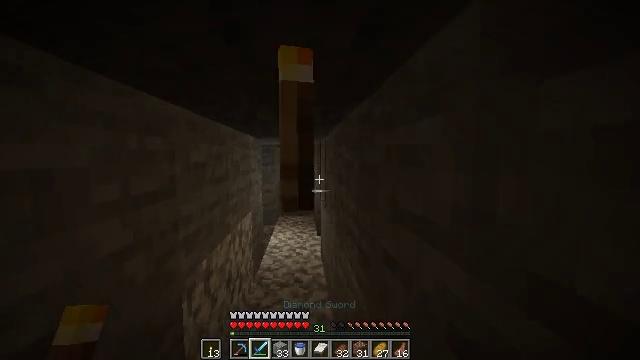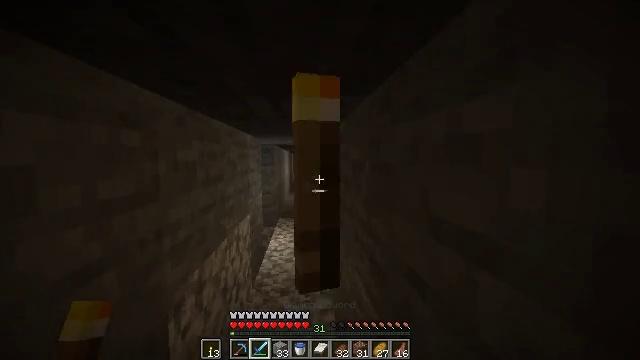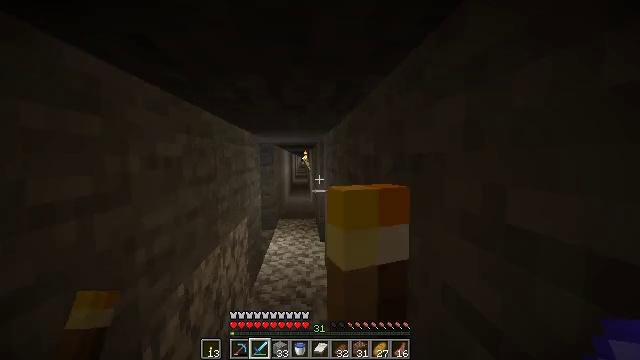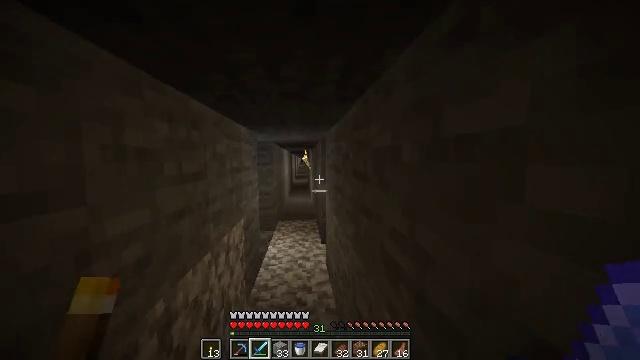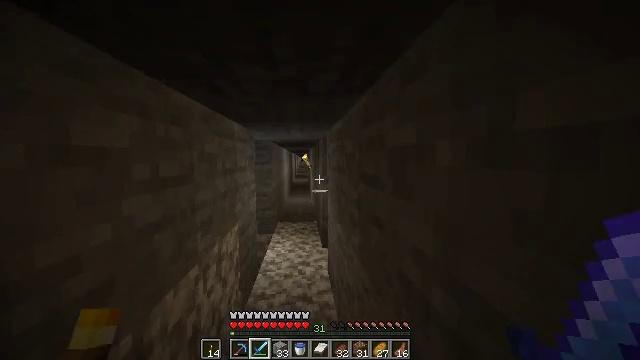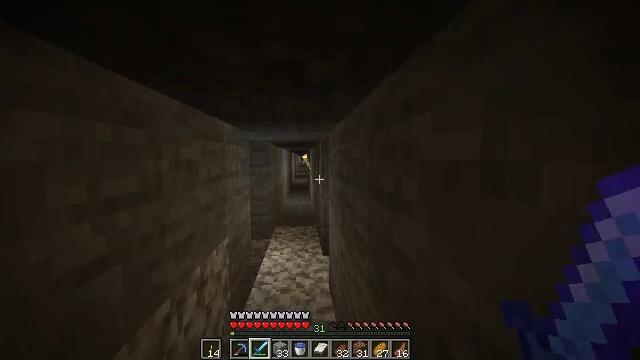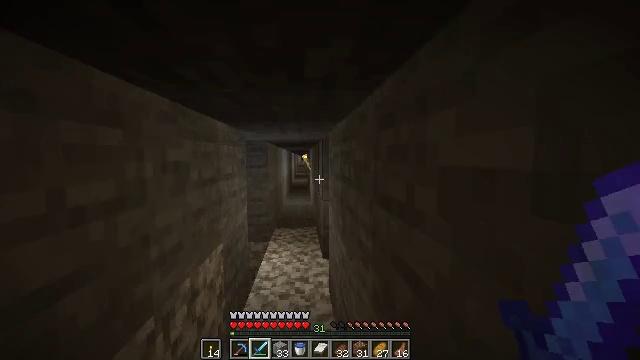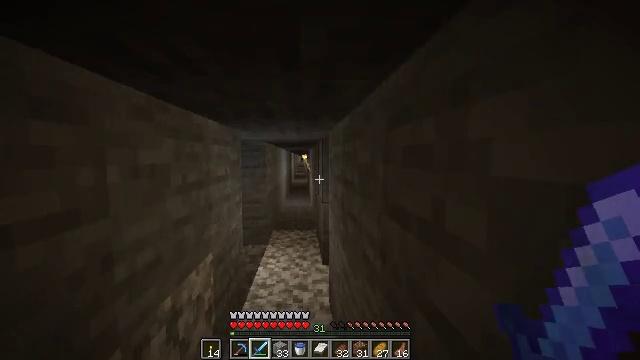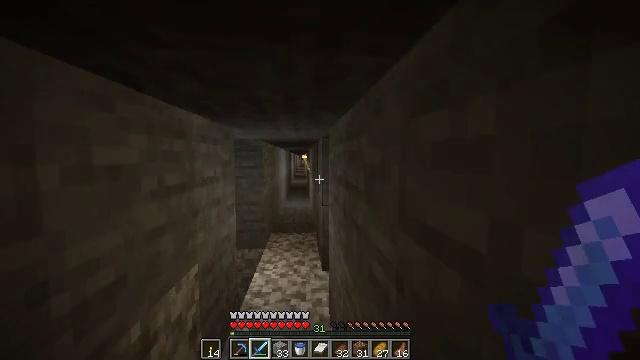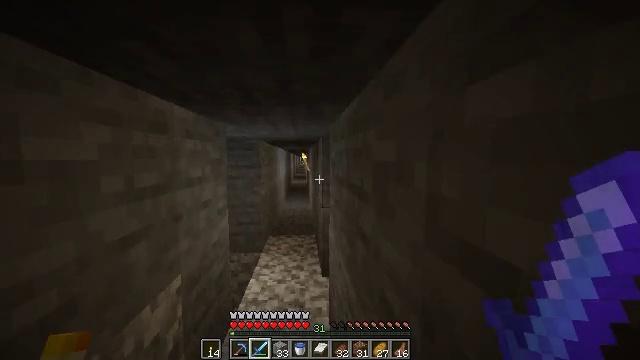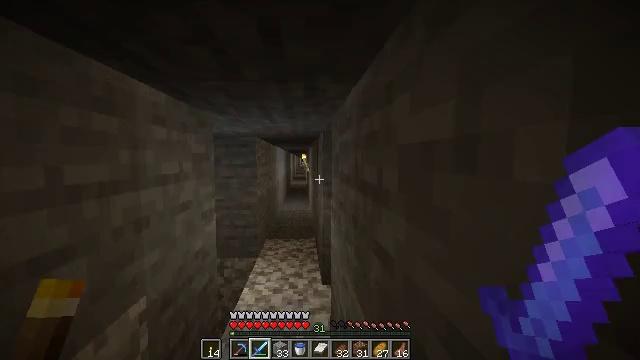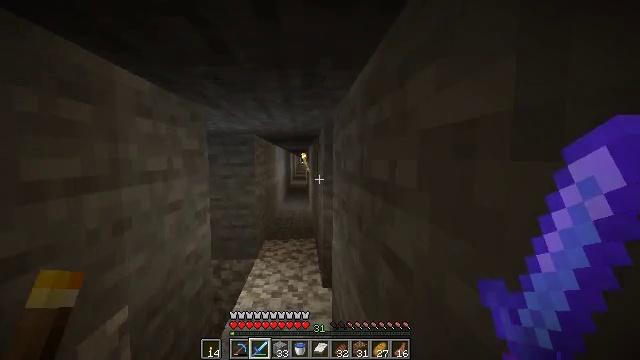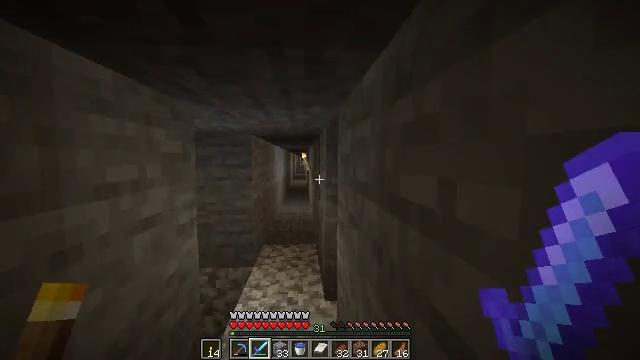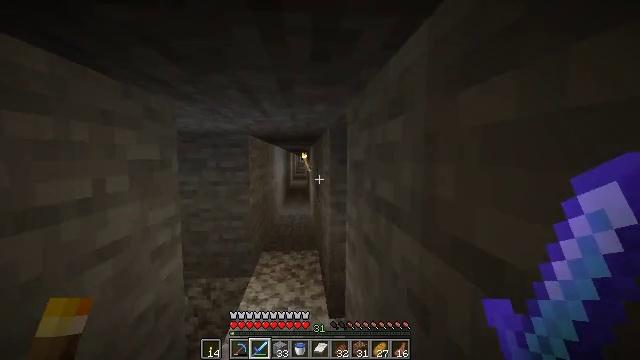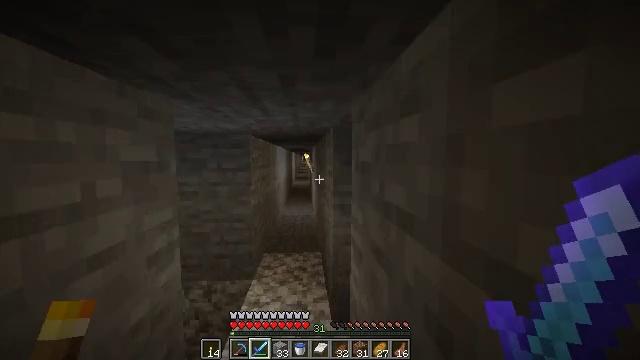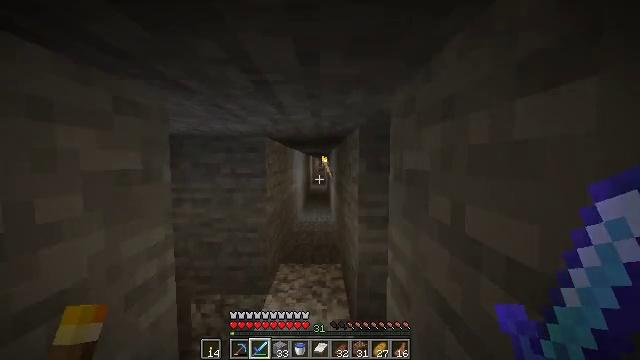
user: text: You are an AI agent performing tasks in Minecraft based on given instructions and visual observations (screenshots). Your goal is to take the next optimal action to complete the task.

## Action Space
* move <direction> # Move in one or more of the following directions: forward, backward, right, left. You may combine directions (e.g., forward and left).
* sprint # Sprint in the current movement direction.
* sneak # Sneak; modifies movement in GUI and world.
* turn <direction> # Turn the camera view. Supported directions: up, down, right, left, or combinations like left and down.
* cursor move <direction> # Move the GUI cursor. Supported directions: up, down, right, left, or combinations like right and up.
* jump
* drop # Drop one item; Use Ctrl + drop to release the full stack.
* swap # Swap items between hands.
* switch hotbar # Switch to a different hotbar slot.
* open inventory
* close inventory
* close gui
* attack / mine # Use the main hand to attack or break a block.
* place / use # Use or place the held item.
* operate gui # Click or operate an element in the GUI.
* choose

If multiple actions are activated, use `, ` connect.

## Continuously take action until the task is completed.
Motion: motion action
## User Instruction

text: Destroy the wall torch to gather it.
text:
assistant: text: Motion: move forward, sprint
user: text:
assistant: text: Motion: move forward, sprint
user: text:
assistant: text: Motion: move forward, sprint
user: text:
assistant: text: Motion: move forward, sprint
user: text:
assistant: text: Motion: move forward, sprint
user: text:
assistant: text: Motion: move forward, sprint
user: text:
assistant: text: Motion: move forward, sprint
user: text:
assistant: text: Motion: move forward, sprint
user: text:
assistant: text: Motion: move forward, sprint
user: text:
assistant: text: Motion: move forward, sprint
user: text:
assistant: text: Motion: move forward, sprint
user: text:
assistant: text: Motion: move forward, sprint
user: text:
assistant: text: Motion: move forward, sprint
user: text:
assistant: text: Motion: move forward, sprint
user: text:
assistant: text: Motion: move forward, sprint, turn left
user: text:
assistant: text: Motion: move forward, sprint, turn left
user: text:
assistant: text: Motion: move forward, sprint
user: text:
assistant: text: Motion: move forward, sprint
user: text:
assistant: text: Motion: move forward, sprint
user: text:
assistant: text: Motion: move forward
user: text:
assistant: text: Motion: move forward, sprint, turn right
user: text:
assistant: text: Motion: move forward, sprint
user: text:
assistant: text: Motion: move forward, sprint
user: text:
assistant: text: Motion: move forward, sprint
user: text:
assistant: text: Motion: move forward, sprint
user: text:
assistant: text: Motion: move forward, sprint
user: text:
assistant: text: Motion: move forward, sprint
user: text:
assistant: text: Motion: move forward, sprint
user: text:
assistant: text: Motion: move forward, sprint
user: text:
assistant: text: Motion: move forward, sprint